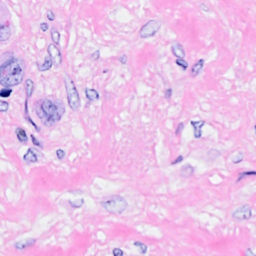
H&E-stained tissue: Breast